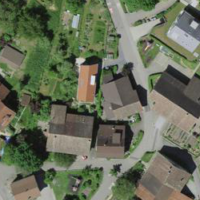
EUNIS habitat code: 55
Species observed at this site:
Lonicera acuminata